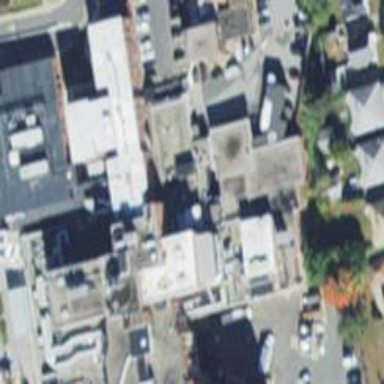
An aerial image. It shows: Hospital building.